This plot shows a bearing's acceleration signal over time (raw waveform). Determine the bearing's health state. Answer with exactly one of: normal, inner_race, outer_race, ball.
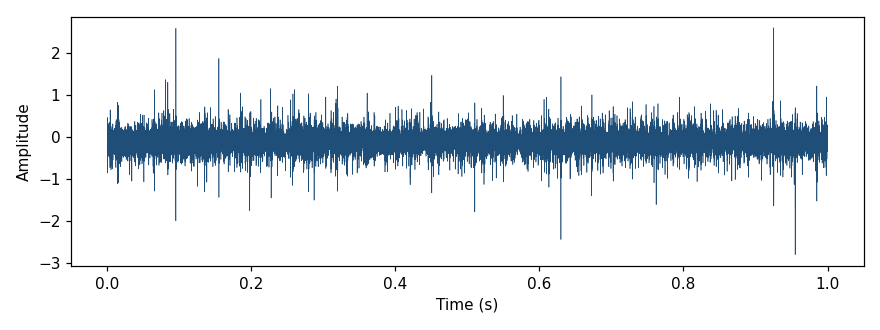
Answer: inner_race